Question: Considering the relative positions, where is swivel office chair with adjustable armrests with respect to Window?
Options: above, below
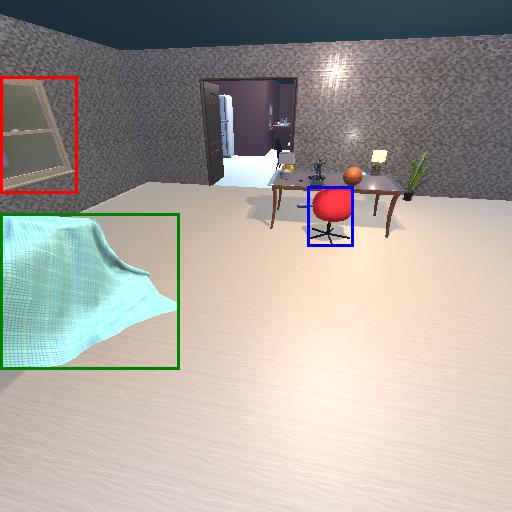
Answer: above